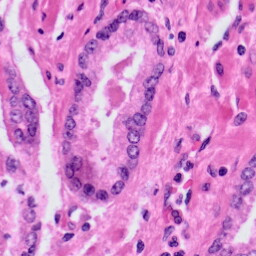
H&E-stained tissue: Prostate